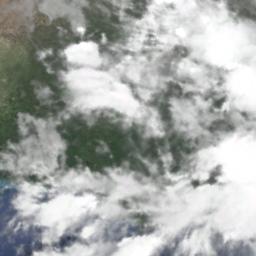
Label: cloud